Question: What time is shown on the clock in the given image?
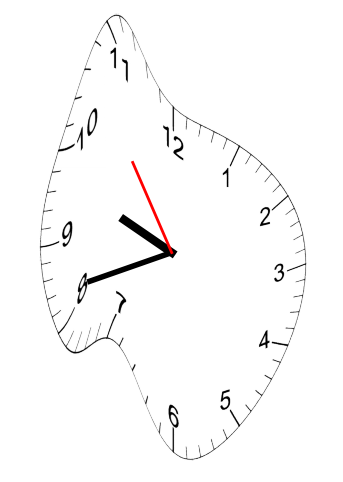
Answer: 09:41:54